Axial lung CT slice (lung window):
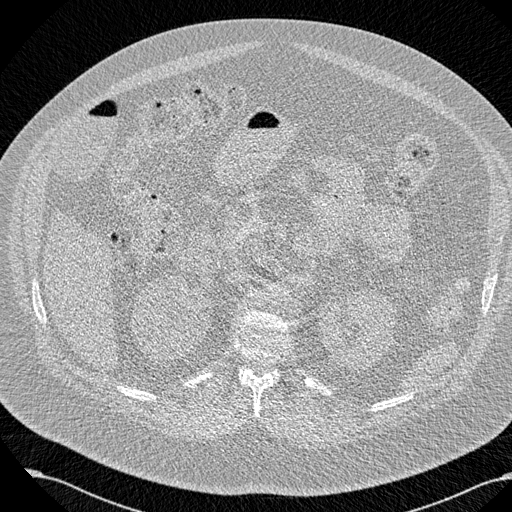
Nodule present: no